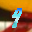
Label: 9